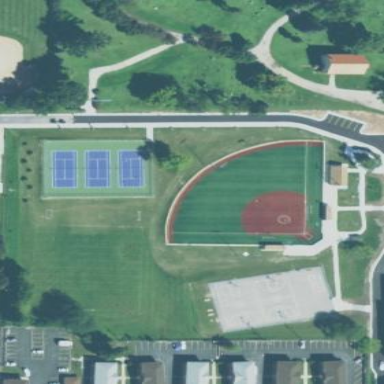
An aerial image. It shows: Baseball pitch for leisure land activities.